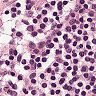
Metastatic tissue present: no